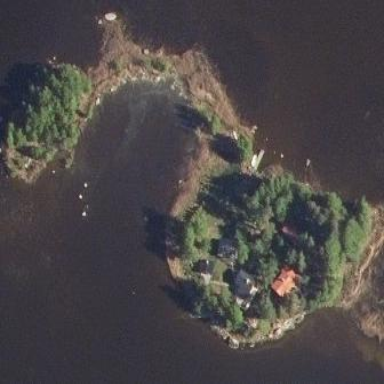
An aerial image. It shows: Islet surrounded by woodland.